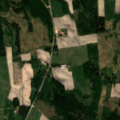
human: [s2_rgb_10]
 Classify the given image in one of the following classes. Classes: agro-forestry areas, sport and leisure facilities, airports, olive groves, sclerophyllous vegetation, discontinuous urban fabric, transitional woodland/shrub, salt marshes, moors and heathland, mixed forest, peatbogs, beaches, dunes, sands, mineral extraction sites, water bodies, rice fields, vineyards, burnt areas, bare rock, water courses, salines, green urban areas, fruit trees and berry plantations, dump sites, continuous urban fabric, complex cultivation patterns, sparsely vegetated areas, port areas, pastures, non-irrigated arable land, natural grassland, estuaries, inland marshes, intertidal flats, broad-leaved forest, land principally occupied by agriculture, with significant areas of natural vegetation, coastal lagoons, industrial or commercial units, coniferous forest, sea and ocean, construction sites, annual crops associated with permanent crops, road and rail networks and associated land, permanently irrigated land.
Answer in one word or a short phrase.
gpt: non-irrigated arable land, land principally occupied by agriculture, with significant areas of natural vegetation, mixed forest